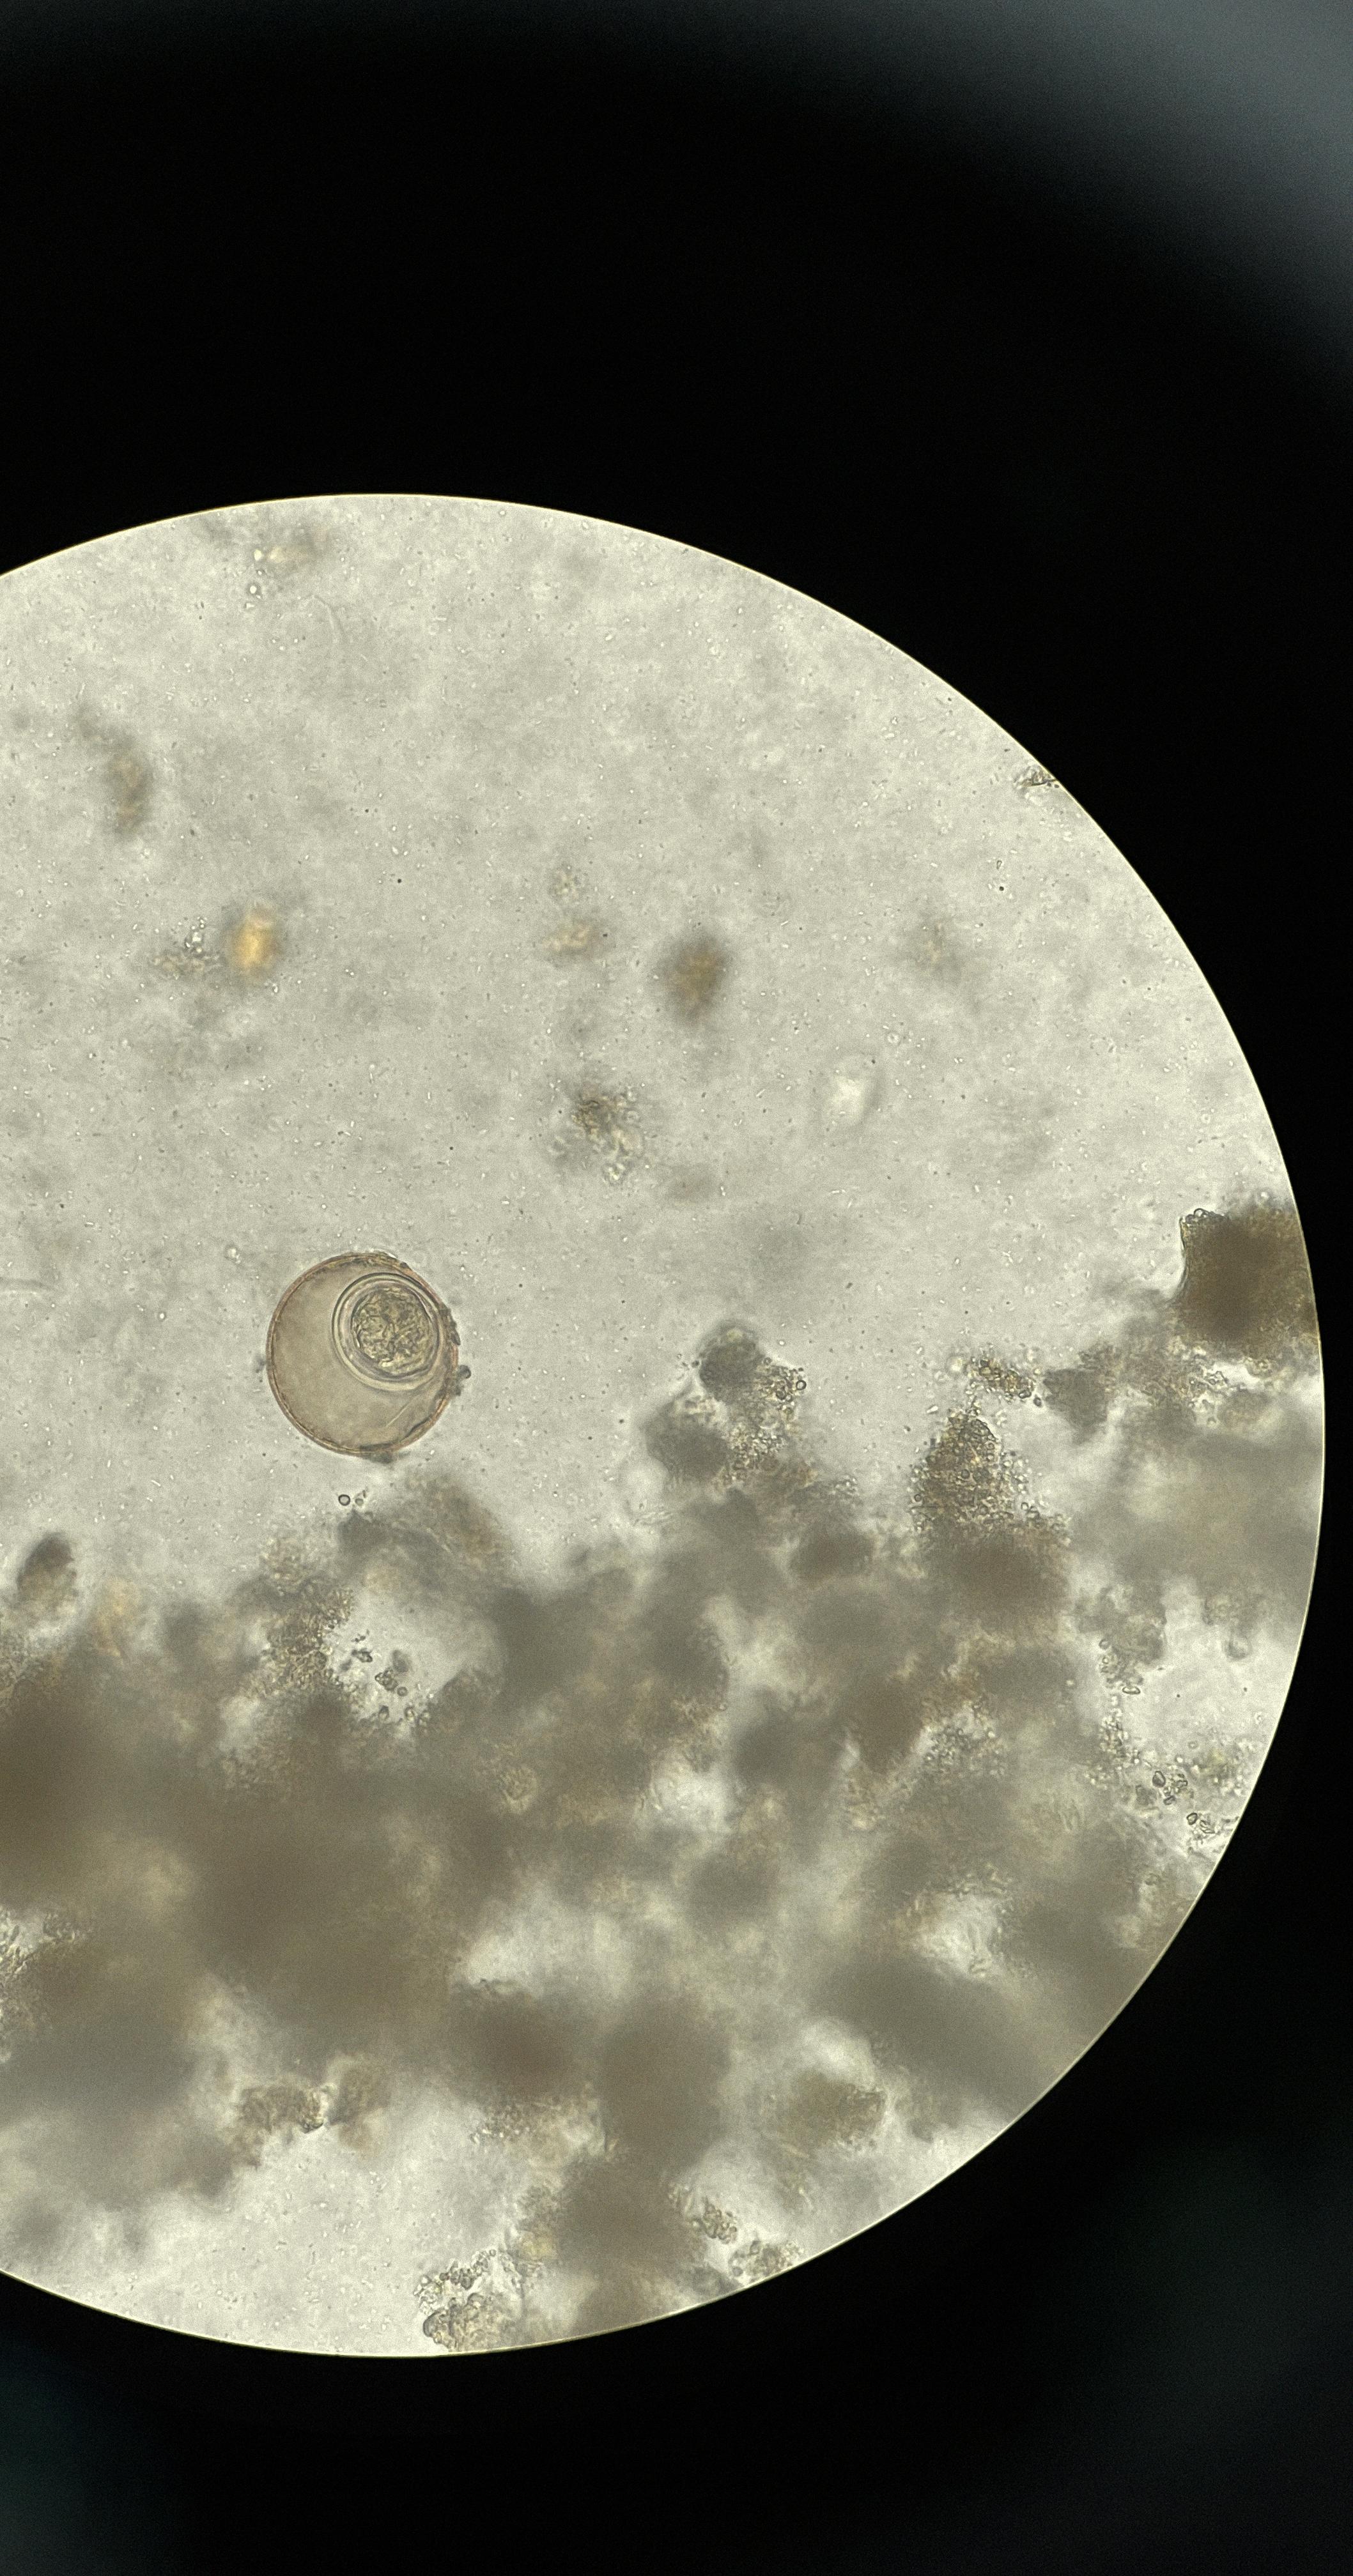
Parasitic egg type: Hymenolepis diminuta